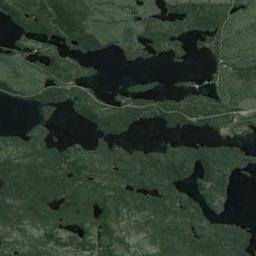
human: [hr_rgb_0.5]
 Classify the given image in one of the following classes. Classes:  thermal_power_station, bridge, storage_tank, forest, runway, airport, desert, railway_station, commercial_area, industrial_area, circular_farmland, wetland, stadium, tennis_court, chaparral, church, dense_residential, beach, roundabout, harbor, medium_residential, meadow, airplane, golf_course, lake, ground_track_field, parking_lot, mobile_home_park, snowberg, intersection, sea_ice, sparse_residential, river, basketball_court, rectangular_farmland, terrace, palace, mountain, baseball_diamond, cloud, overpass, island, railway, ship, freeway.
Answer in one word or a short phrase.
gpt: wetland